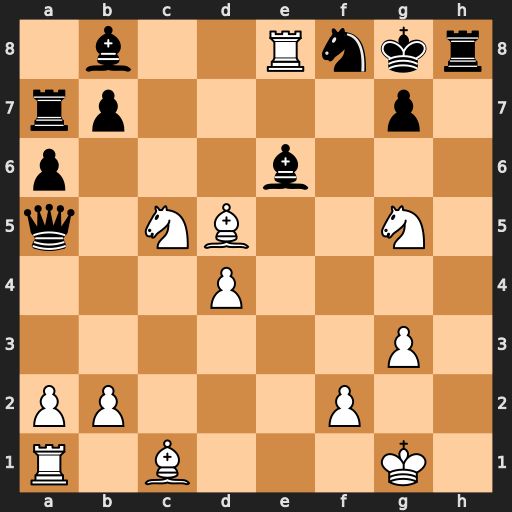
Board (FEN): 1b2Rnkr/rp4p1/p3b3/q1NB2N1/3P4/6P1/PP3P2/R1B3K1
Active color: w
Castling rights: -
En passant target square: -
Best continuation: Bxe6#